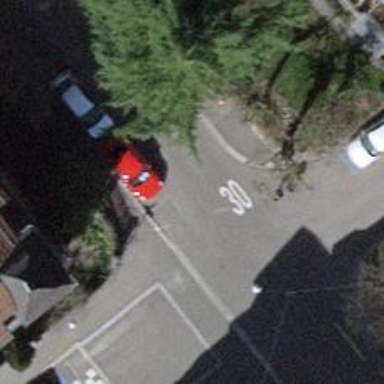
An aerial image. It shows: Unmarked crossing on footway.